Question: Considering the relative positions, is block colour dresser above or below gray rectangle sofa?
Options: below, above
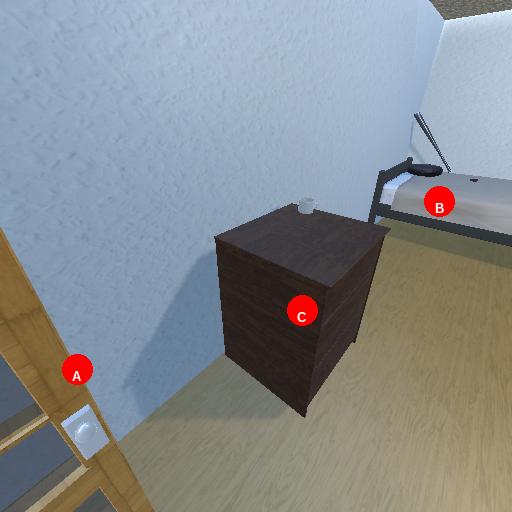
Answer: below